Question: In this image
,
you can see a side menu. There is an offline, online and construction panel. Also there are a few locations, each location is a block(the two buttons are attached to its div). These are hardcoded, I'm trying to automate them instead. based on some values in my code "OFF", "ON" or "construction" the blocks should be ordered to their corresponding panel. What's the best way to do this? I want to see the blocks reposition without having to refresh.
- <URL>
FYI: I'm creating a webapplication, using MVC5, ASP.net.
Basic snippet of HTML:
'''
<div id="rightMenu" class="right-area">
<div class="menu-background"></div>
<div class="col-lg-12 right-area-top-buttons">
<div class="btn btn-dark-themed btn-close-sidemenu" onclick="navigateToPage('CloseRightMenu')"><span class="glyphicon glyphicon-arrow-right" aria-hidden="true"></span></div>
</div>
<div class="col-lg-12 search-bar">
<div class="input-group">
<input type="text" class="form-control" placeholder="Search for...">
<span class="input-group-btn">
<button class="btn btn-dark-themed" type="button"><span class="glyphicon glyphicon-search" aria-hidden="true"></span></button>
</span>
</div>
</div>
<div class="col-lg-12 status-bars">
<div class="panel panel-danger">
<div class="panel-heading">
<h3 class="panel-title">Offline</h3>
</div>
<div class="panel-body">
<div class="row col-lg-12 item-group">
<div class="col-lg-6 item-title">Isfanbul</div>
<div class="item-button-group pull-right">
<button class="item-button"><span class="glyphicon glyphicon-wrench" aria-hidden="true"></span></button>
<button class="item-button" id="JumpToIsfanbul"><span class="glyphicon glyphicon-map-marker" aria-hidden="true"></span></button>
</div>
</div>
<div class="row col-lg-12 item-group">
<div class="col-lg-6 item-title">Monolith</div>
<div class="item-button-group pull-right">
<button class="item-button"><span class="glyphicon glyphicon-wrench" aria-hidden="true"></span></button>
<button class="item-button" id="JumpToMonolith"><span class="glyphicon glyphicon-map-marker" aria-hidden="true"></span></button>
</div>
</div>
</div>
</div>
<div class="panel panel-warning">
<div class="panel-heading">
<h3 class="panel-title">Under Construction</h3>
</div>
<div class="panel-body">
<div class="row col-lg-12 item-group">
<div class="col-lg-6 item-title">New Haven</div>
<div class="item-button-group pull-right">
<button class="item-button"><span class="glyphicon glyphicon-wrench" aria-hidden="true"></span></button>
<button class="item-button" id="JumpToNewHaven"><span class="glyphicon glyphicon-map-marker" aria-hidden="true"></span></button>
</div>
</div>
</div>
</div>
<div class="panel panel-success">
<div class="panel-heading">
<h3 class="panel-title">Online</h3>
</div>
<div class="panel-body">
<div class="row col-lg-12 item-group">
<div class="col-lg-6 item-title">JejuIsland</div>
<div class="item-button-group pull-right">
<button class="item-button"><span class="glyphicon glyphicon-wrench" aria-hidden="true"></span></button>
<button class="item-button" id="JumpToJejuIsland"><span class="glyphicon glyphicon-map-marker" aria-hidden="true"></span></button>
</div>
</div>
</div>
</div>
</div>
'''
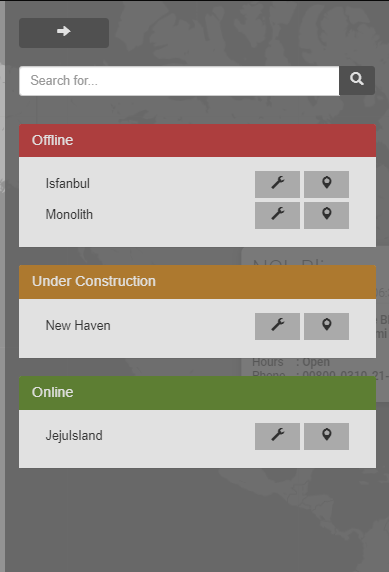
Answer: This works as specified if the item-group gets one of the 3 classes matching the ID of the panel
'''
const reorderDivs = () => {
[...document.querySelectorAll(".panel")].forEach(panel => {
const id = panel.id;
[...document.querySelectorAll("." + id)].forEach(item => {
const parentContainer = panel.querySelector(".panel-body");
// console.log(item.querySelector(".item-title").textContent,"moved to",id);
parentContainer.appendChild(item);
})
})
};
// example toggle code
const classes = ['offline', 'construction', 'online'];
window.addEventListener("load", () => {
reorderDivs(); // initialise
document.getElementById("rightMenu").addEventListener("click", function(e) { // example of a toggle
const tgt = e.target;
if (tgt.classList.contains("toggle")) {
const item = tgt.closest(".item-group");
const classList = item.classList;
for (let cl of classList) {
const idx = classes.indexOf(cl);
if (idx !== -1) { // found
classList.remove(cl);
newClass = classes[(idx + 1) % classes.length];
}
}
classList.add(newClass)
reorderDivs();
}
})
})
'''
'''
<link rel="stylesheet" href="https://maxcdn.bootstrapcdn.com/bootstrap/3.4.1/css/bootstrap.min.css">
<div id="rightMenu" class="right-area">
<div class="menu-background"></div>
<div class="col-lg-12 right-area-top-buttons">
<div class="btn btn-dark-themed btn-close-sidemenu" onclick="navigateToPage('CloseRightMenu')"><span class="glyphicon glyphicon-arrow-right" aria-hidden="true"></span></div>
</div>
<div class="col-lg-12 search-bar">
<div class="input-group">
<input type="text" class="form-control" placeholder="Search for...">
<span class="input-group-btn">
<button class="btn btn-dark-themed" type="button"><span class="glyphicon glyphicon-search" aria-hidden="true"></span></button>
</span>
</div>
</div>
<div class="col-lg-12 status-bars">
<div class="panel panel-danger" id="offline">
<div class="panel-heading">
<h3 class="panel-title">Offline</h3>
</div>
<div class="panel-body">
<div class="row col-lg-12 item-group offline">
<div class="col-lg-6 item-title">Isfanbul <button class="toggle" type="button">Switch state</button></div>
<div class="item-button-group pull-right">
<button class="item-button"><span class="glyphicon glyphicon-wrench" aria-hidden="true"></span></button>
<button class="item-button" id="JumpToIsfanbul"><span class="glyphicon glyphicon-map-marker" aria-hidden="true"></span></button>
</div>
</div>
<div class="row col-lg-12 item-group construction">
<div class="col-lg-6 item-title">Monolith CONSTRUCTION</div>
<div class="item-button-group pull-right">
<button class="item-button"><span class="glyphicon glyphicon-wrench" aria-hidden="true"></span></button>
<button class="item-button" id="JumpToMonolith"><span class="glyphicon glyphicon-map-marker" aria-hidden="true"></span></button>
</div>
</div>
</div>
</div>
<div class="panel panel-warning" id="construction">
<div class="panel-heading">
<h3 class="panel-title">Under Construction</h3>
</div>
<div class="panel-body">
<div class="row col-lg-12 item-group online">
<div class="col-lg-6 item-title">New Haven ONLINE</div>
<div class="item-button-group pull-right">
<button class="item-button"><span class="glyphicon glyphicon-wrench" aria-hidden="true"></span></button>
<button class="item-button" id="JumpToNewHaven"><span class="glyphicon glyphicon-map-marker" aria-hidden="true"></span></button>
</div>
</div>
</div>
</div>
<div class="panel panel-success" id="online">
<div class="panel-heading">
<h3 class="panel-title">Online</h3>
</div>
<div class="panel-body">
<div class="row col-lg-12 item-group offline">
<div class="col-lg-6 item-title">JejuIsland OFFLINE</div>
<div class="item-button-group pull-right">
<button class="item-button"><span class="glyphicon glyphicon-wrench" aria-hidden="true"></span></button>
<button class="item-button" id="JumpToJejuIsland"><span class="glyphicon glyphicon-map-marker" aria-hidden="true"></span></button>
</div>
</div>
</div>
</div>
</div>
'''